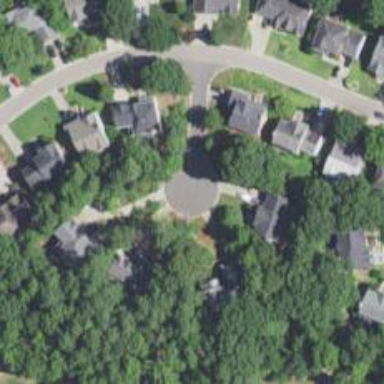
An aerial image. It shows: Asphalt road in residential area.